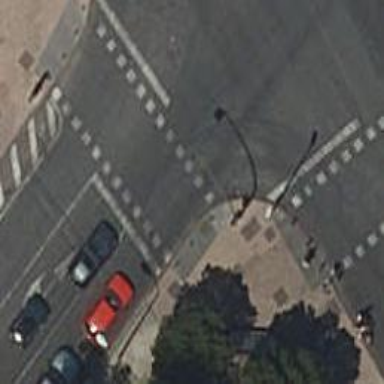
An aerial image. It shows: Zebra crossing with traffic signals.